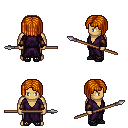
a pixel art fantasy rpg character, male body template, human, tanned skin, purple robe, robe skirt, dark blonde pageboy hairstyle, cloth bracers, ghillies, spear, four views (front, back, left, right), 2x2 character sprite sheet, small pixel art, hard edges, no anti-aliasing